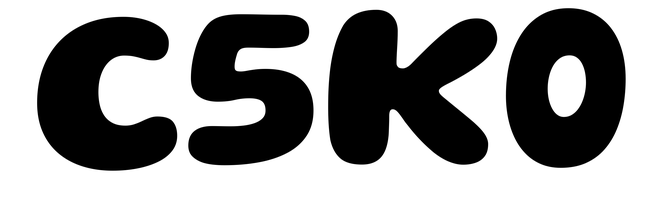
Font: Gluten_Bold